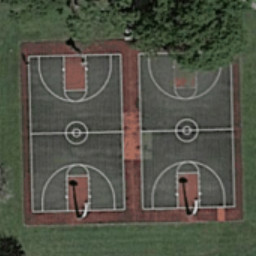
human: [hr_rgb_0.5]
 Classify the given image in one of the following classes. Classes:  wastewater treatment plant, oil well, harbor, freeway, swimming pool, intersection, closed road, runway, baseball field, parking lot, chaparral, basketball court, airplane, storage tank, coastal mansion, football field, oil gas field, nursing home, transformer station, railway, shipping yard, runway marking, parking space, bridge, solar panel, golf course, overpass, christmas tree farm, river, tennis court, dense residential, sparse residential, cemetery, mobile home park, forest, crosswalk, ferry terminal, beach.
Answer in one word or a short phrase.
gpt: basketball court